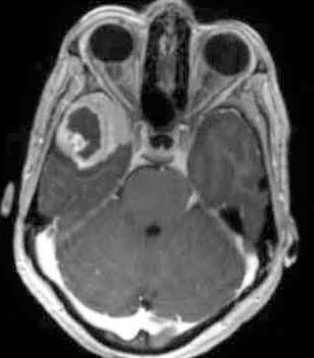
Label: meningioma